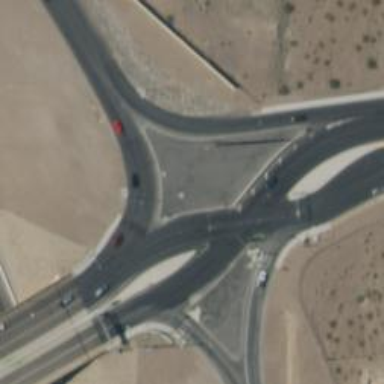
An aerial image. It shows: Asphalt surface motorway link with diverging diamond interchange.